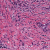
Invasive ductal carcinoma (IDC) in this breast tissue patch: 1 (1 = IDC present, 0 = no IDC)